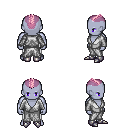
a pixel art fantasy rpg character, male body template, dark elf, purple skin, white robe, white pants, pink short mohawk hairstyle, metal boots, four views (front, back, left, right), 2x2 character sprite sheet, small pixel art, hard edges, no anti-aliasing